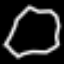
Label: octagon